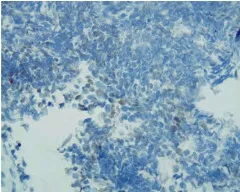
Immunohistochemical results (400x). GATA-3 staining specific for neuroendocrine differentiation.
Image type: pathology (immunostaining)